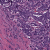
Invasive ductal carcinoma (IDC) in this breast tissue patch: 1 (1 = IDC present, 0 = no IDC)